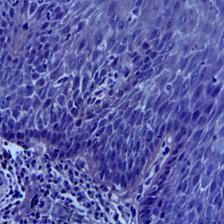
Diagnosis: OSCC